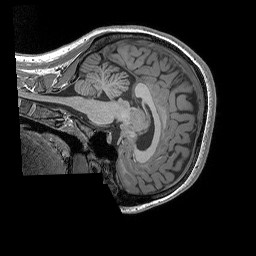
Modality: T1w
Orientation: sagittal
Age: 20
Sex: female
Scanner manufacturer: siemens
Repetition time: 2.25 s
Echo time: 0.00302 s